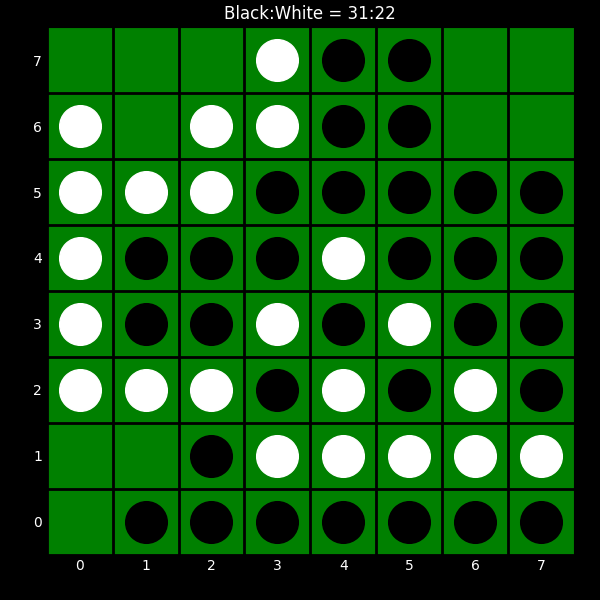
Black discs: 31
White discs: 22